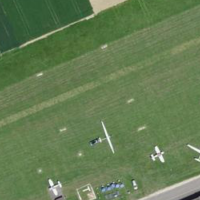
EUNIS habitat code: 52
Species observed at this site:
Lysimachia vulgaris
Linaria vulgaris